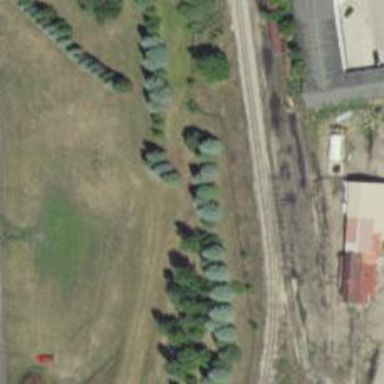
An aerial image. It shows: Railway siding with rails.